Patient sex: M
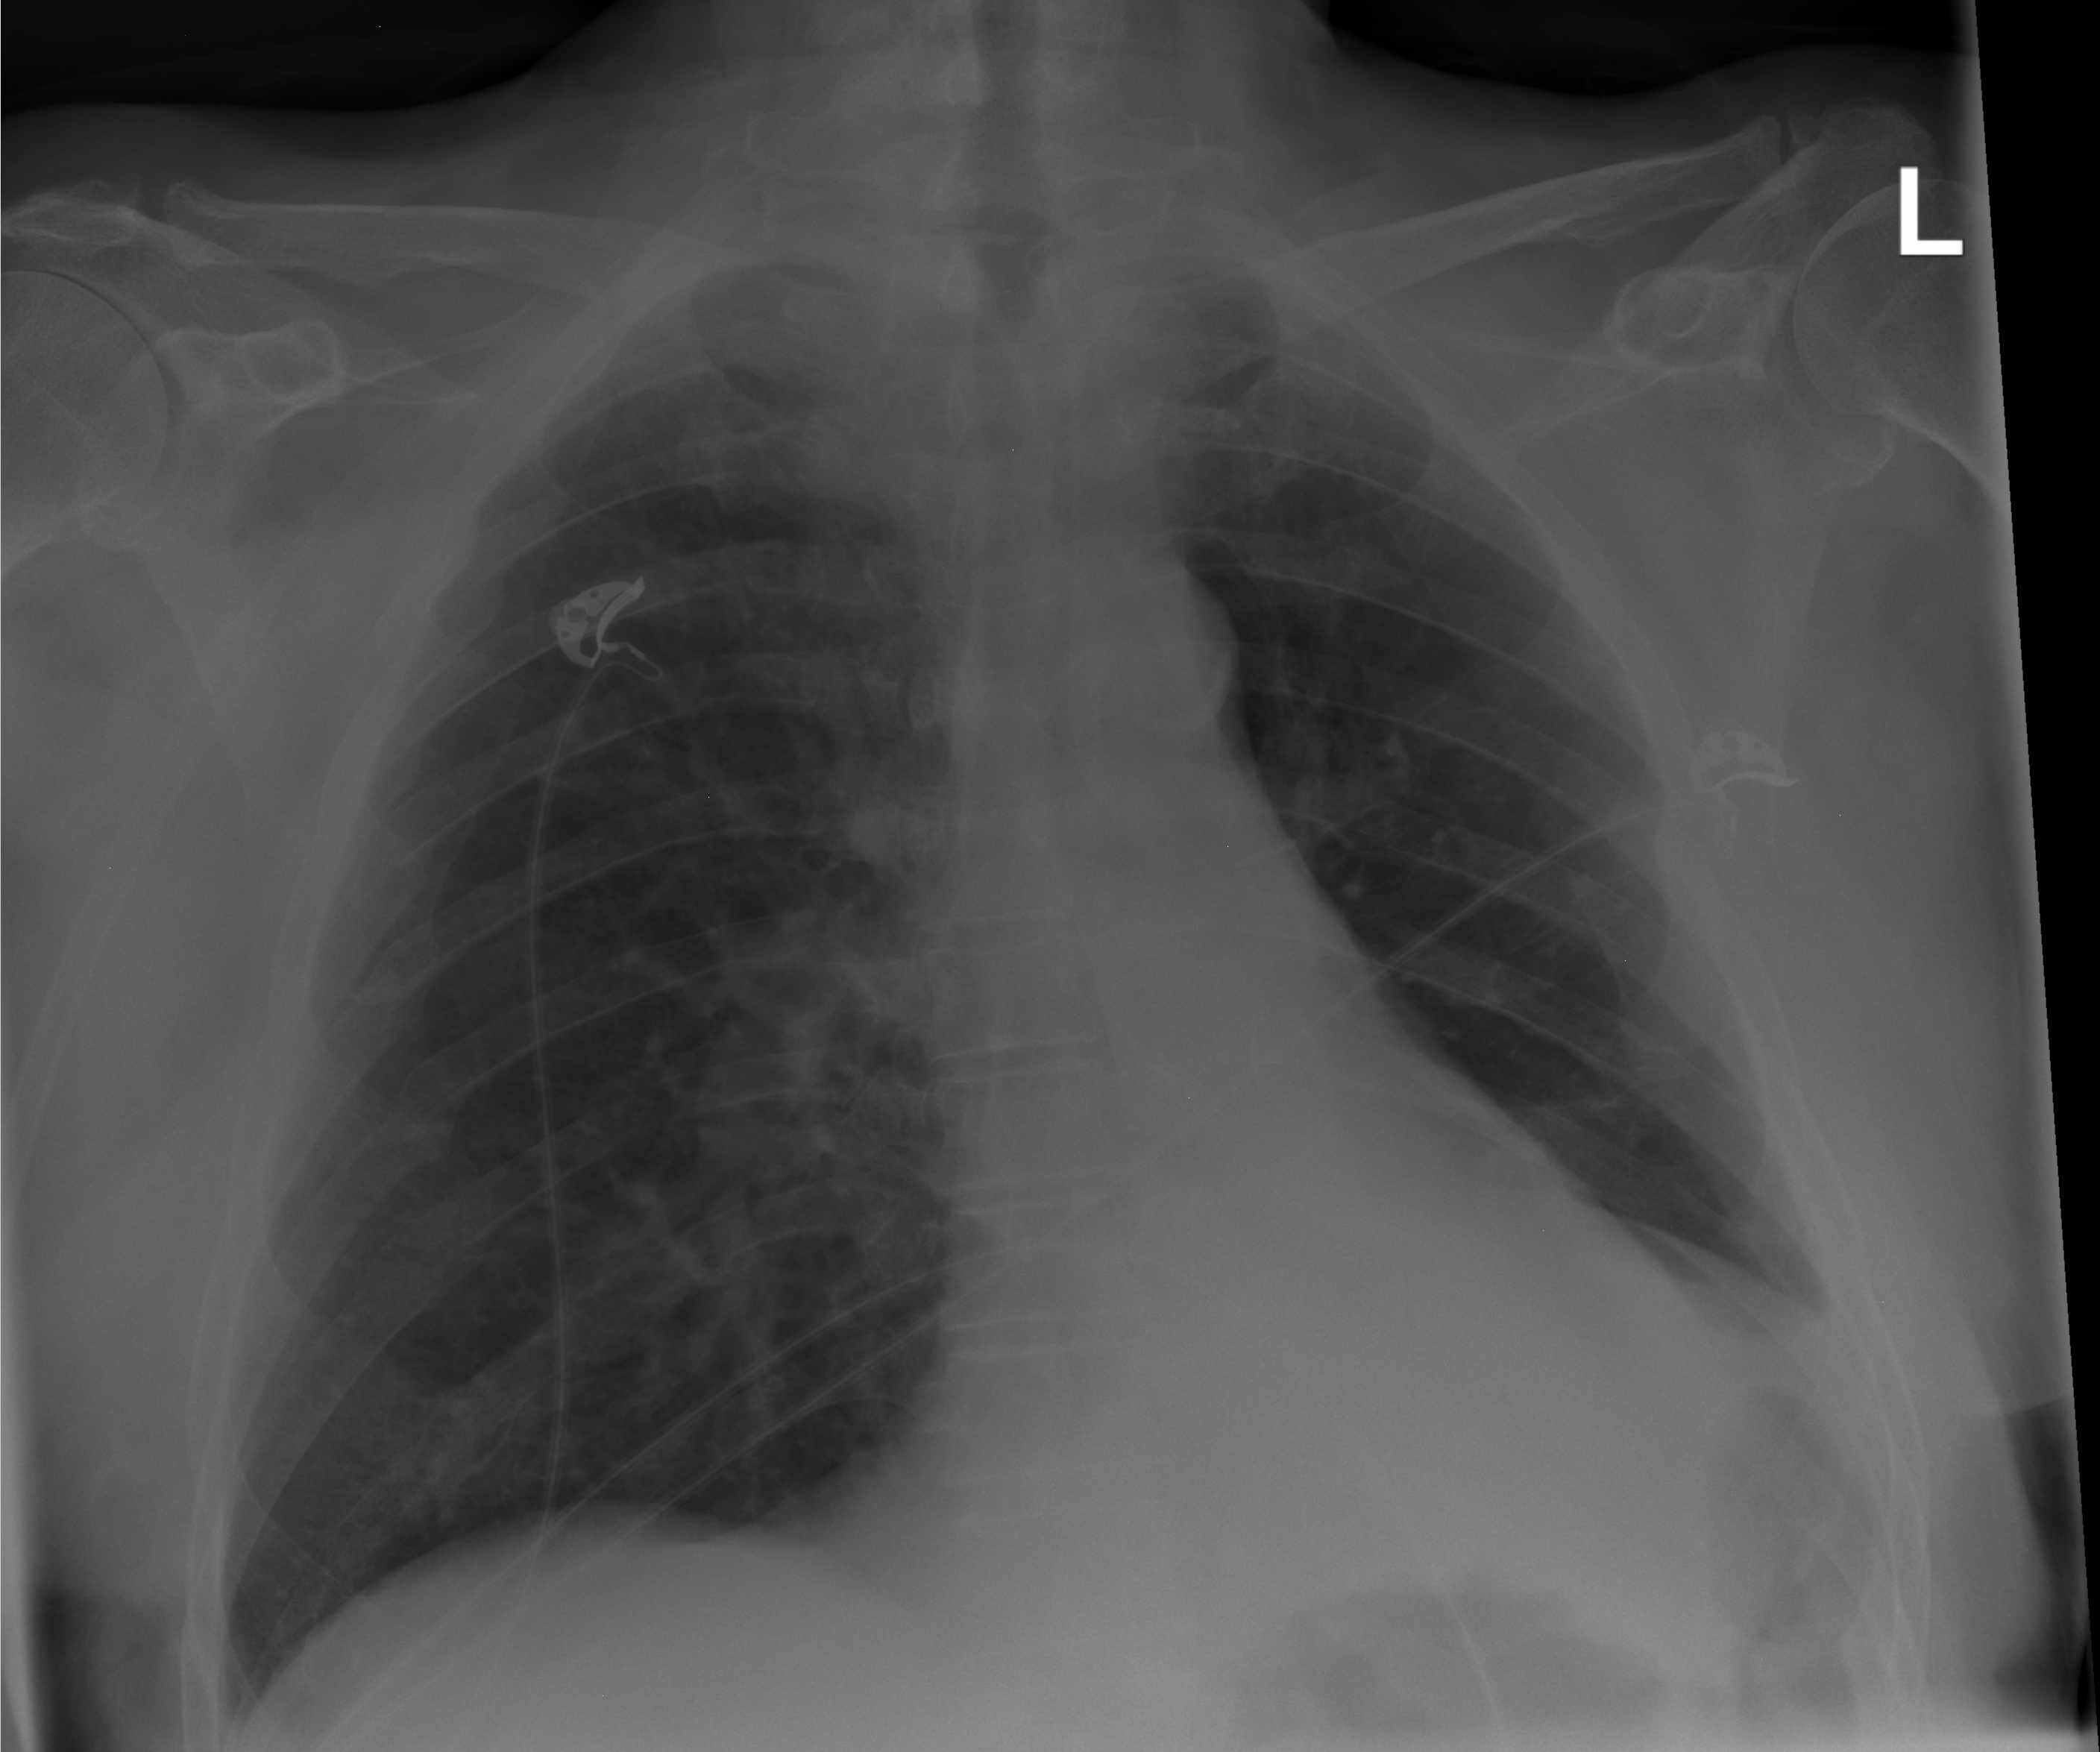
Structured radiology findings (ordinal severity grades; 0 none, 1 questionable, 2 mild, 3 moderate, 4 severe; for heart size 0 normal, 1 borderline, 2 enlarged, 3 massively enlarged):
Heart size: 0
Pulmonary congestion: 0
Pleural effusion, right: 0
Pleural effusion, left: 3
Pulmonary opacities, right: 0
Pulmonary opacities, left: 0
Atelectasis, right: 0
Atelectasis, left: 2